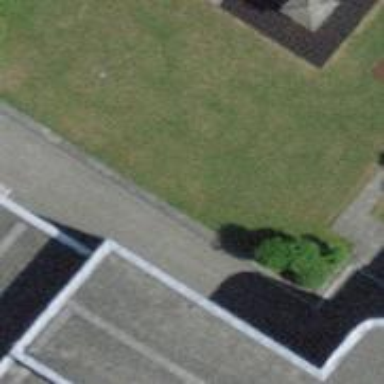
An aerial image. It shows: Path made of paving stones.